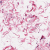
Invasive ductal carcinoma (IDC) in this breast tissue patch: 0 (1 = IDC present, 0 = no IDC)